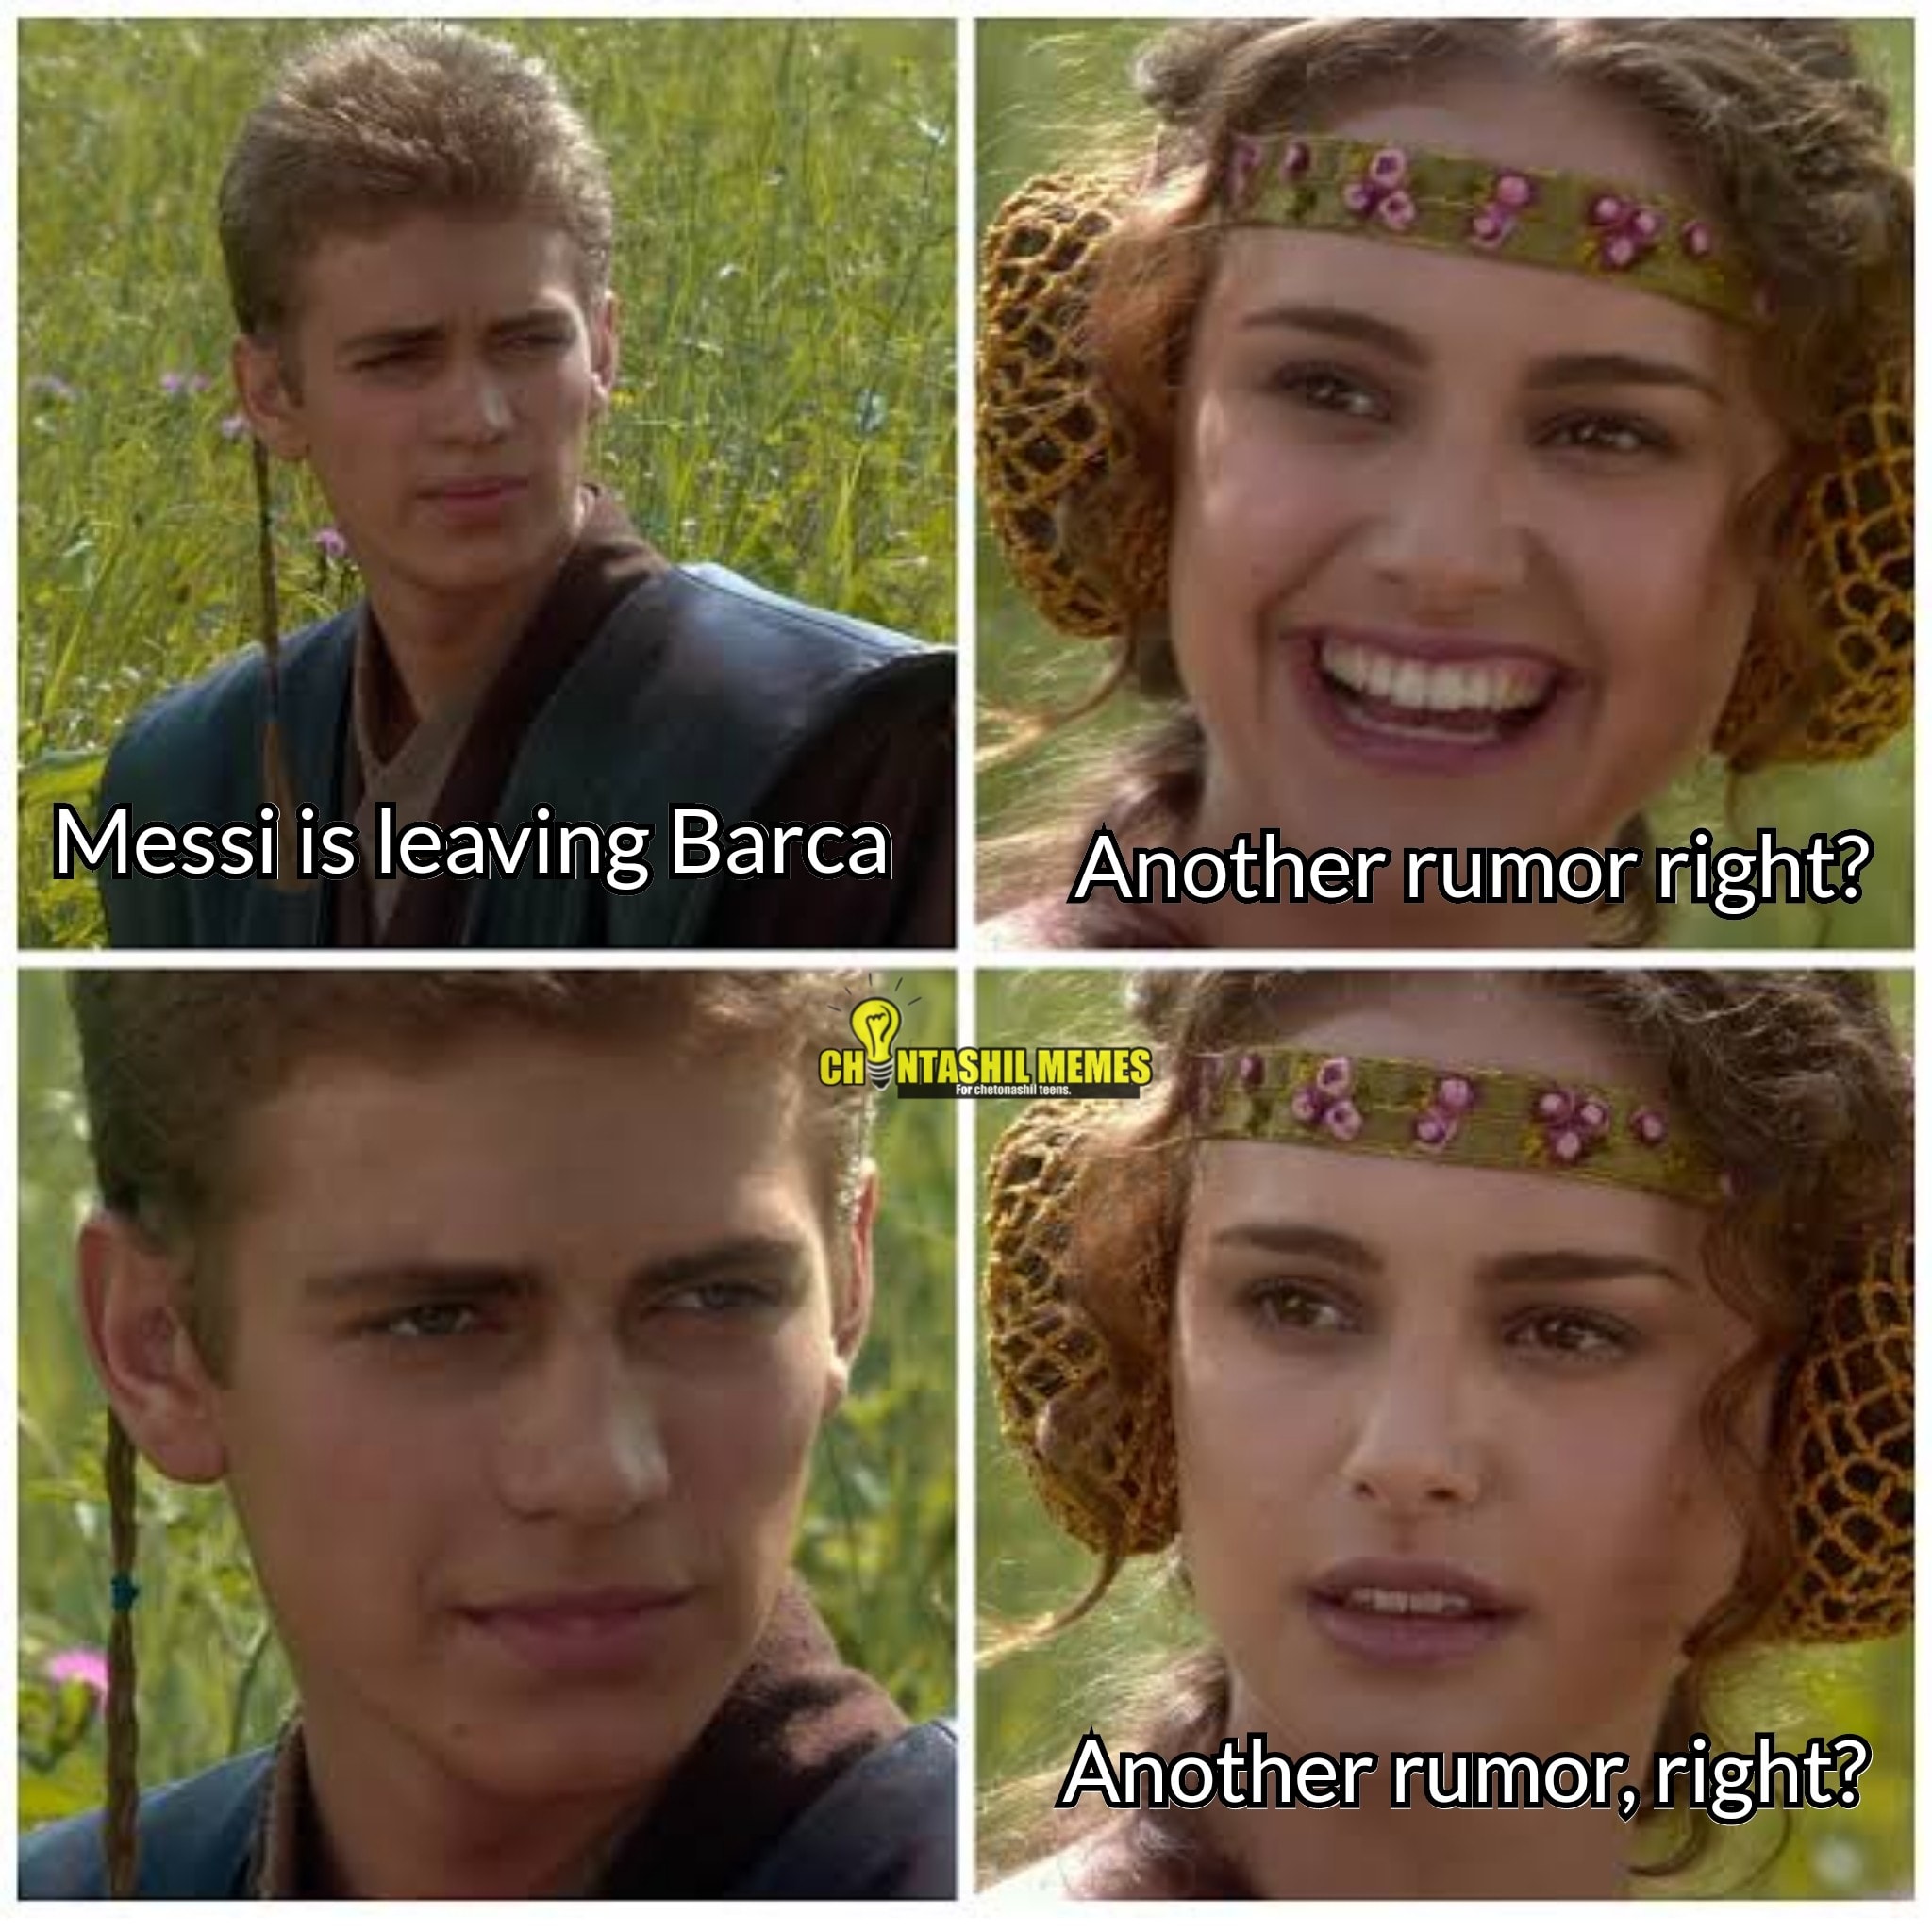
Caption: Messi is leaving Barca    Another rumor right?    Another rumor, right ?
Label: non-hate